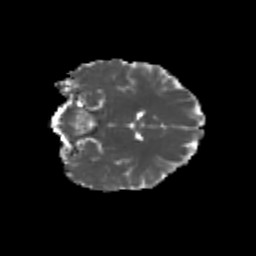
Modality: MD
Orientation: coronal
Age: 20
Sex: female
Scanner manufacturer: siemens
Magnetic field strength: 3 T
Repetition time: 3.5 s
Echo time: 0.104 s